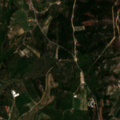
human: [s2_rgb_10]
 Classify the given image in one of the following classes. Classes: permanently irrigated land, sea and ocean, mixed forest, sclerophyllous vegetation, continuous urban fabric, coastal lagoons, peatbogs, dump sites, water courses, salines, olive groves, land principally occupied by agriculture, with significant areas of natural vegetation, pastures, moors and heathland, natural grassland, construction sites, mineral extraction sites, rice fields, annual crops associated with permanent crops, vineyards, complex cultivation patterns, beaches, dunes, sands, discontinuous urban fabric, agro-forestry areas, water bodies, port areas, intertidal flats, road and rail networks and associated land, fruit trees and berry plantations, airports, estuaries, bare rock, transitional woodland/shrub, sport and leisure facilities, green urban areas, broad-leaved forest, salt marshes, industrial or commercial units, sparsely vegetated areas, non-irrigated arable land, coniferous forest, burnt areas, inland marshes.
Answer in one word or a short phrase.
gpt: annual crops associated with permanent crops, mixed forest